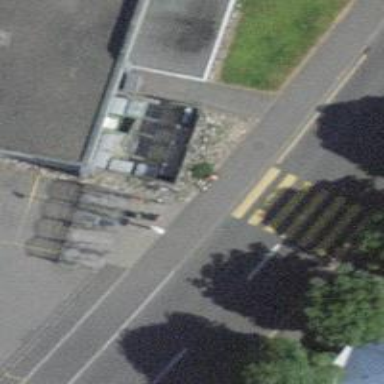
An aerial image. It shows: Kerb serving as barrier.